Aerial crown-view tile of a tropical tree (Barro Colorado Island, Panama), acquired 20250715:
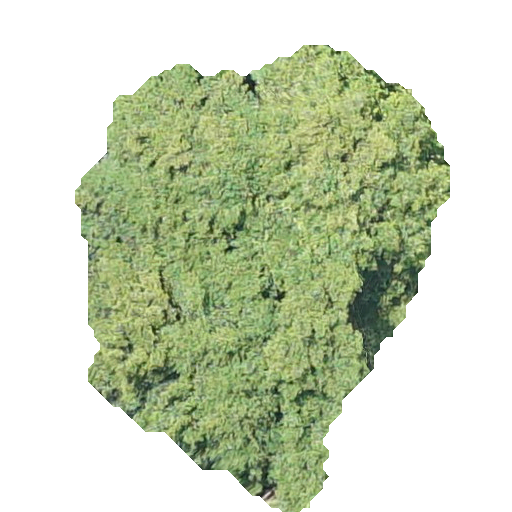
Species: Chrysophyllum cainito
GBIF accepted scientific name: Chrysophyllum cainito
Crown area: 177.516 m²